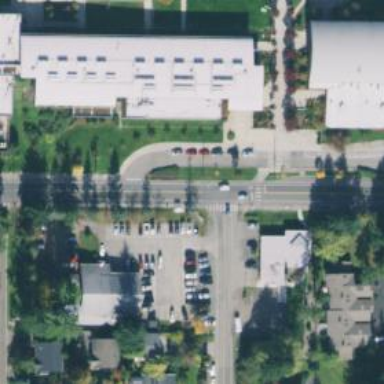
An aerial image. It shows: Uncontrolled road crossing with paired lines markings.